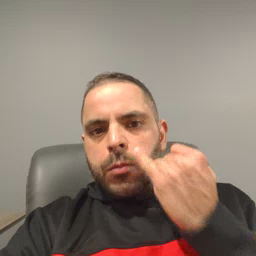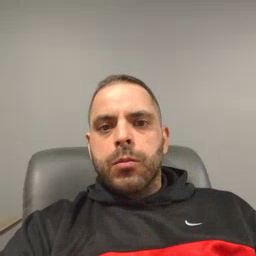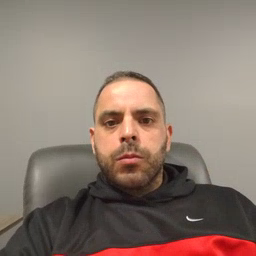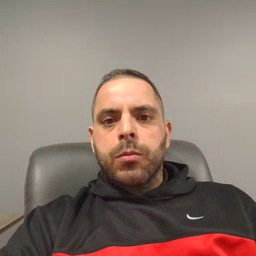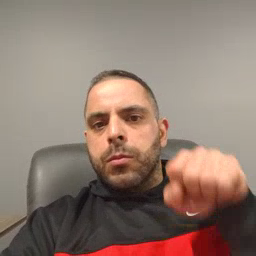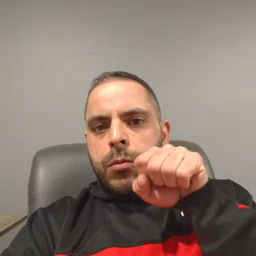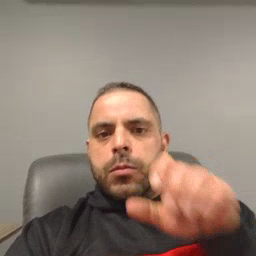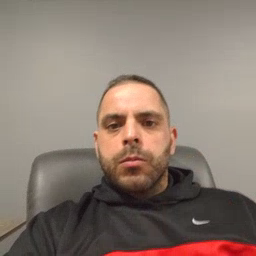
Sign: carrot